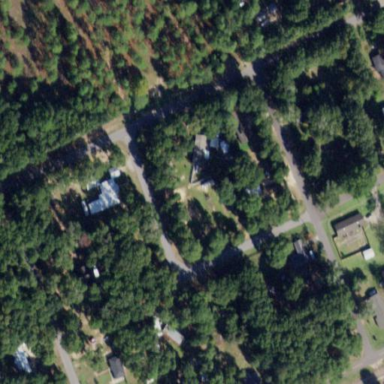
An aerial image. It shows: Residential area composed of single-family homes.